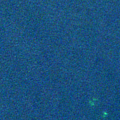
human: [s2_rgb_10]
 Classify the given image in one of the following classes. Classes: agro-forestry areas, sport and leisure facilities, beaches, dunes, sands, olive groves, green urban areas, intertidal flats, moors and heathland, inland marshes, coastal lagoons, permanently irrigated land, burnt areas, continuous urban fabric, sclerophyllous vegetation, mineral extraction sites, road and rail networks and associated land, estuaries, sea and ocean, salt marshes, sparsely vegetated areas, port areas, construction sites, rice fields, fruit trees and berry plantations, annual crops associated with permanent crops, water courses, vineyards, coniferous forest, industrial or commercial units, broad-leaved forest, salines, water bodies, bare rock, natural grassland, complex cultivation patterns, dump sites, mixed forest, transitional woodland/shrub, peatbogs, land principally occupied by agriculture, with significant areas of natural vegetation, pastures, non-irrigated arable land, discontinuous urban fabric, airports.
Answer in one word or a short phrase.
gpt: sea and ocean